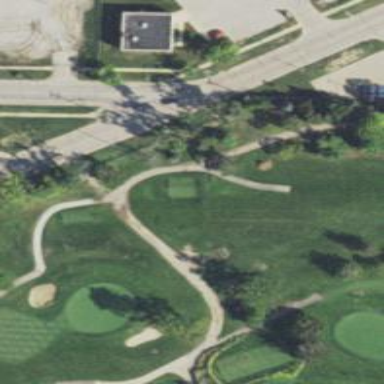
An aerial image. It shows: Footway that resembles golf path.